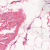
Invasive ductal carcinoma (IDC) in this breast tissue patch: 0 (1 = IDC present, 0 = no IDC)